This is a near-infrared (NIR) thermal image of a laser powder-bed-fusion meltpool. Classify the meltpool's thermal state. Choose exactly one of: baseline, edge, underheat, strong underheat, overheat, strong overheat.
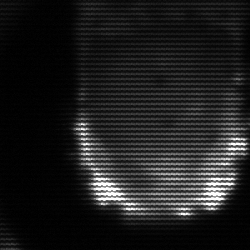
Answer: baseline